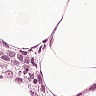
Metastatic tissue present: yes